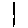
Label: line